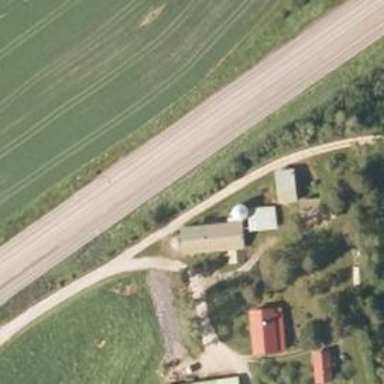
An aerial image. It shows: Asphalt road classified as trunk highway.